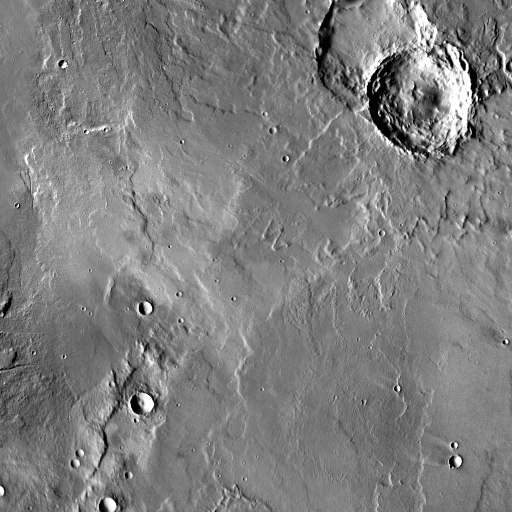
Crater classes present: Background, Other, Layered